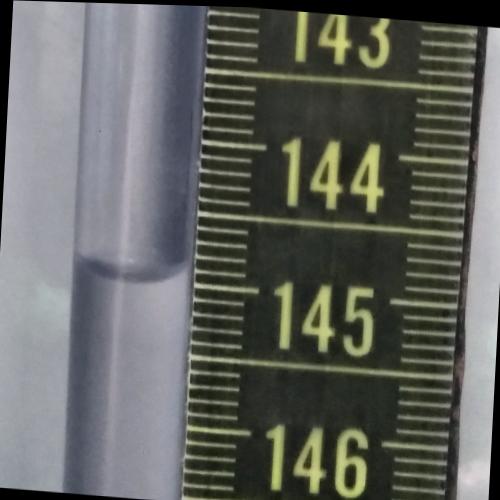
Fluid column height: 145.0 cm